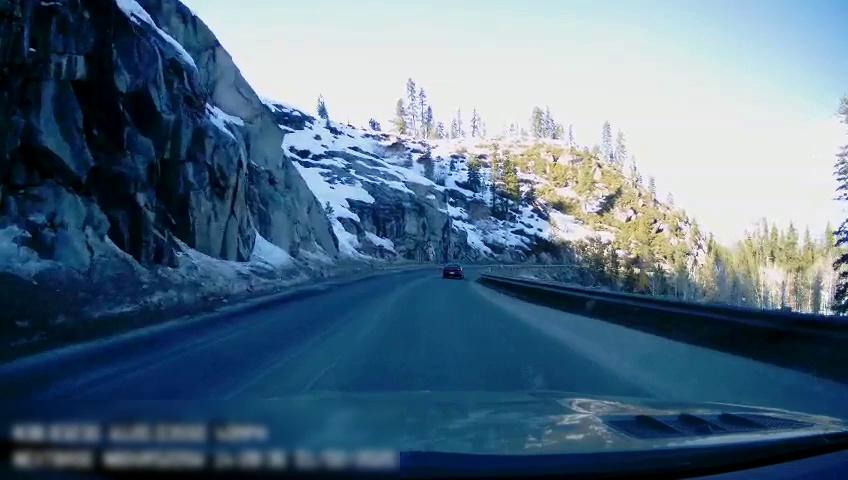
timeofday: Day
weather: Sunny
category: Drivable Space
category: Vehicles | Car
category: Lanes | Opposite Lane